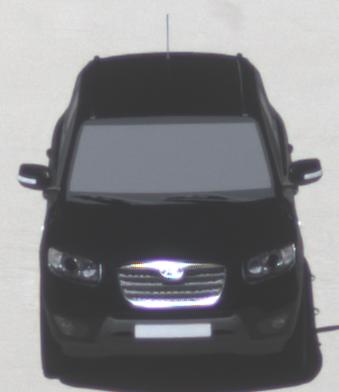
Make: Hyundai
Model: Santa Fe 2.4
Detailed model: Santa Fe (CM)
Model produced from: 2010/01
Model produced until: 2012/09
Doors: 5
Color: black
Road condition: dry road
Daytime: midday
Contrast: high contrast